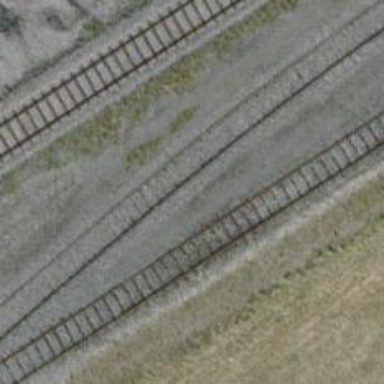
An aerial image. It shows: Single-track spur railway line.